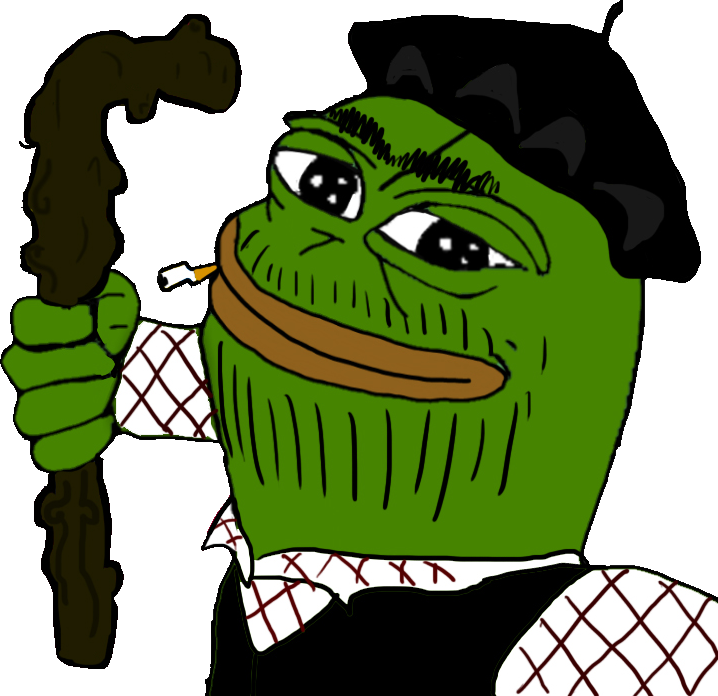
Label: 5_Pepe